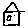
Label: house